Question: I have trouble making this work.
I have one 'HorizontalBarChartModel' with only one series. I tried some solutions found here but none worked for me.
This is the part of method that creates my chart on bean:
'''
ChartSeries estadosSeries = new ChartSeries();
for (EstadoIniciativaEnum estado : distinctEstados) {
int value = getIniciativaService().countIniciativasByAnoAndEstadoAndEstrategica(ano, getOrganismoAtual(), estado, estrategica).intValue();
estadosSeries.set(estado.getDescricao(), value);
if (value > maxValue)
maxValue = value;
}
if (distinctEstados.isEmpty()) {
estadosSeries.set(getMessage("sgii.home.chart.empty"), 0);
}
horizontalBarModel.addSeries(estadosSeries);
horizontalBarModel.setTitle(SGIIJsfUtil.getMessage(title));
horizontalBarModel.setSeriesColors(getColorsByEstados(distinctEstados));
horizontalBarModel.setExtender("chartExtender");
'''
And this is my page:
'''
<p:chart id="idPieIniciativaEstado" type="bar" model="#{chartBean.horizontalBarModel}"
style="width:400px;height:300px">
<p:ajax event="itemSelect" listener="#{chartBean.goToPesquisarFromTotal}"/>
<h:outputScript>
function chartExtender() {
// this = chart widget instance
// this.cfg = options
this.cfg.seriesDefaults.rendererOptions.varyBarColor = true;
}
</h:outputScript>
</p:chart>
'''
And as you can see, I continue having the same trouble:

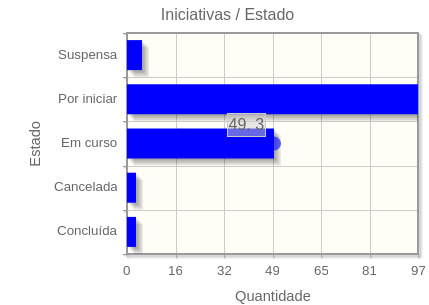
Answer: I found what ive had doing wrong. I had one attribute:
'''
chart.isStacked(true);
'''
marked as true on the chart object from bean. When i remove this, the solution of extender works.
Thanks for your help and sorry for make you losing time with an dumb question.